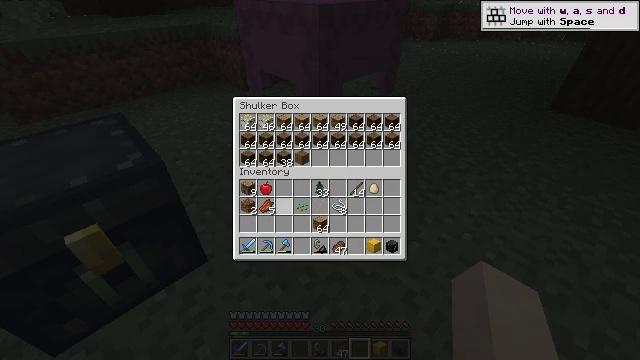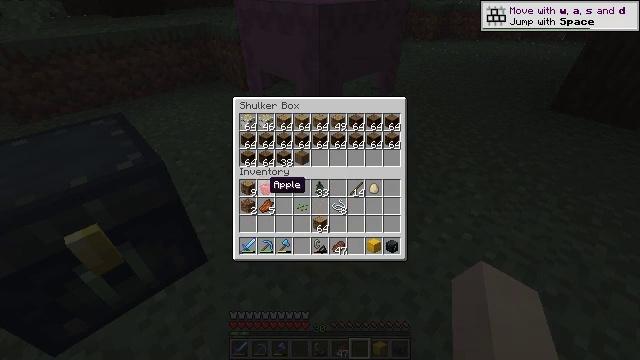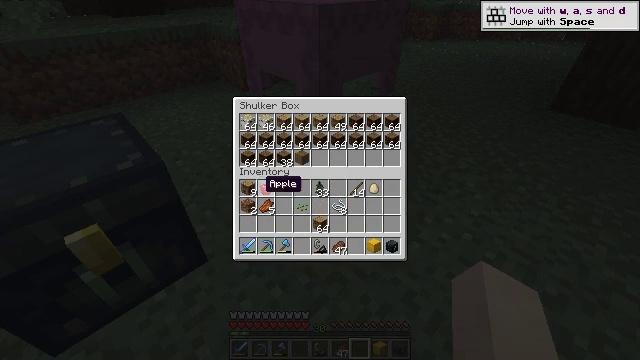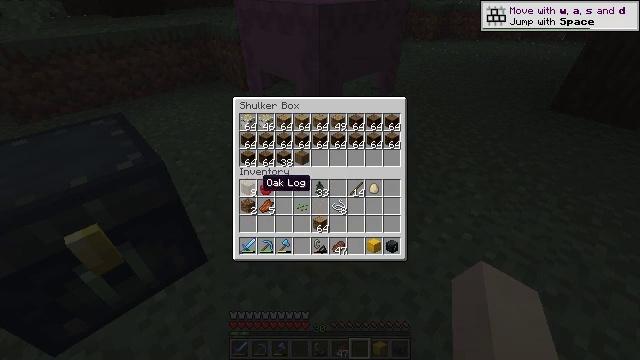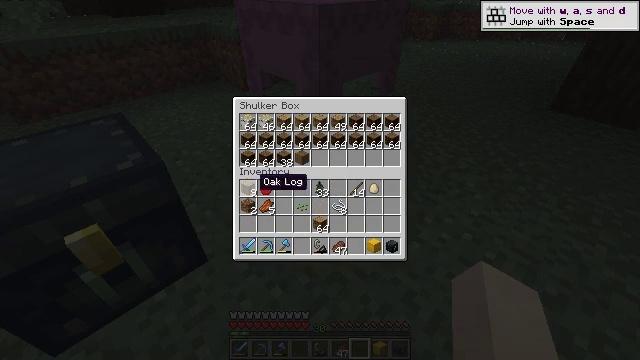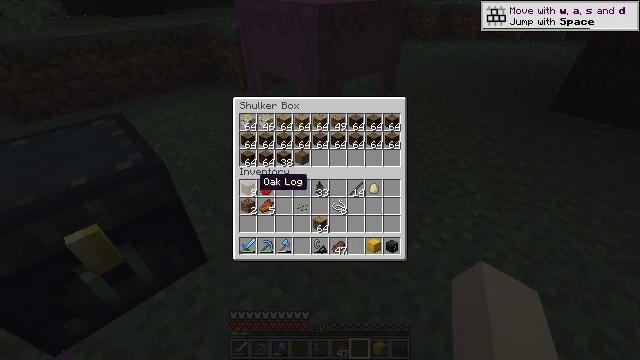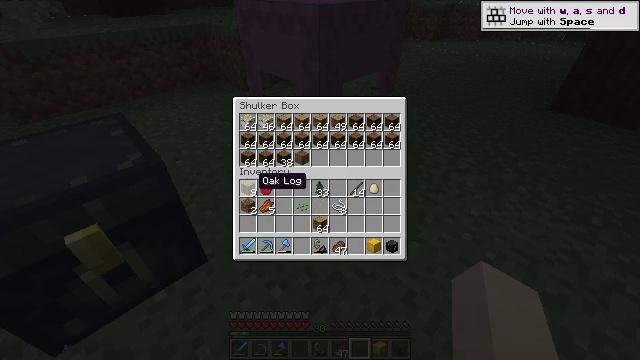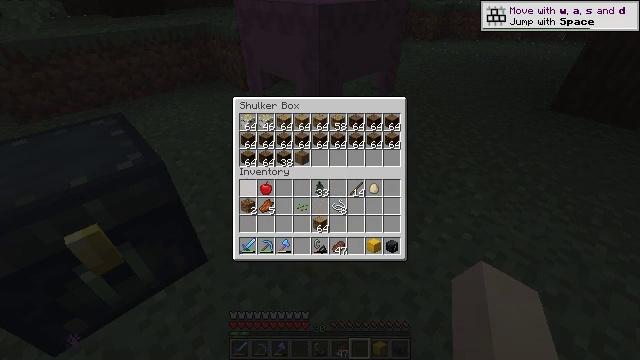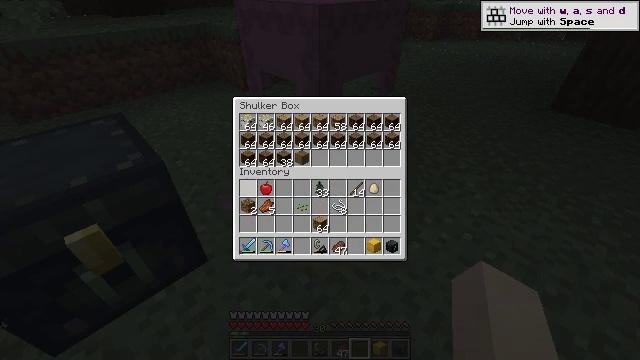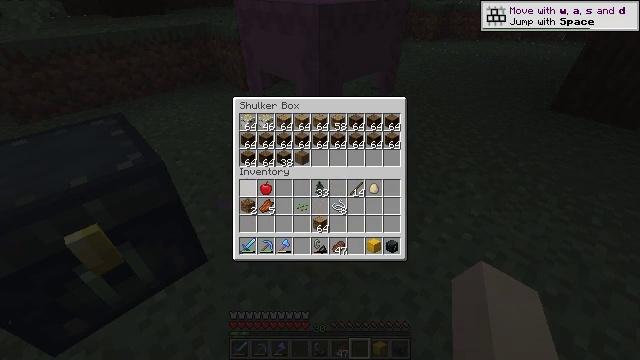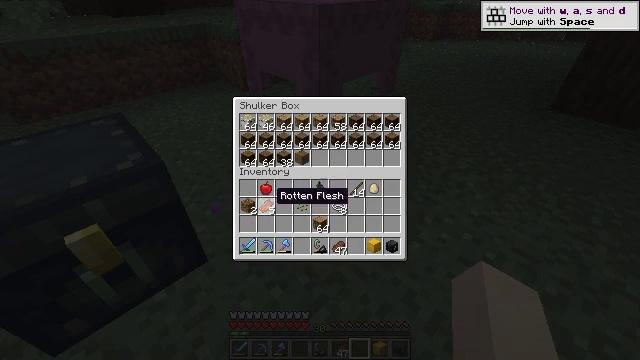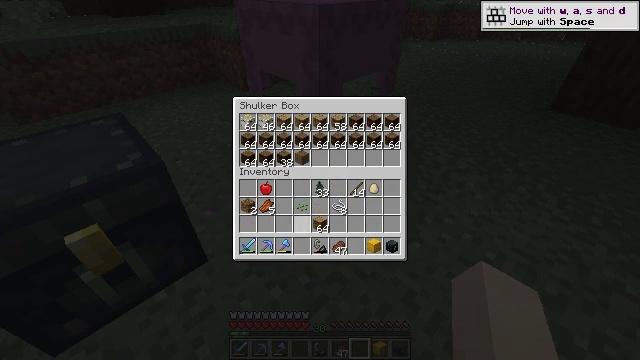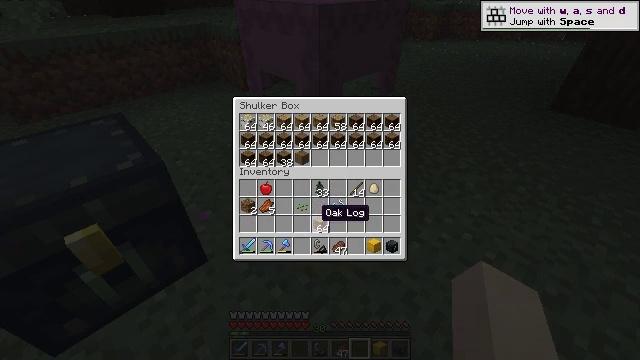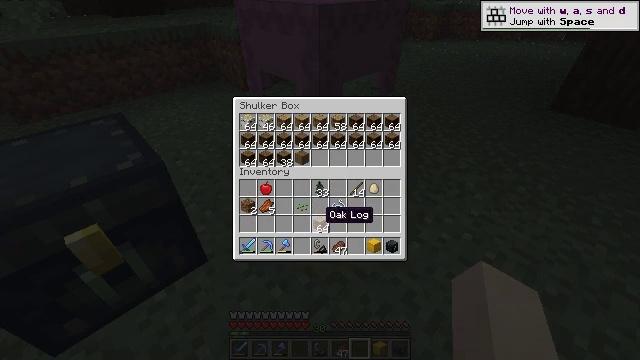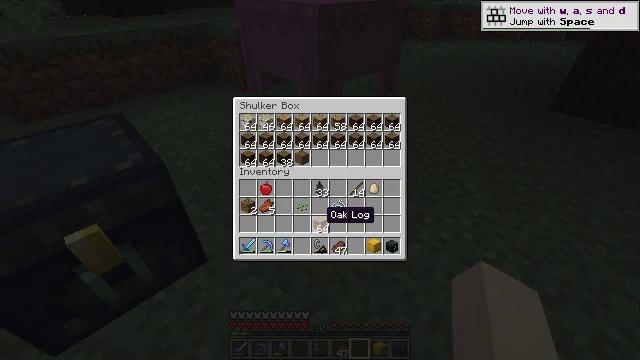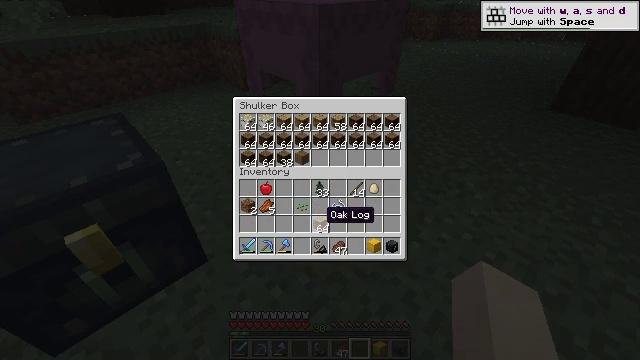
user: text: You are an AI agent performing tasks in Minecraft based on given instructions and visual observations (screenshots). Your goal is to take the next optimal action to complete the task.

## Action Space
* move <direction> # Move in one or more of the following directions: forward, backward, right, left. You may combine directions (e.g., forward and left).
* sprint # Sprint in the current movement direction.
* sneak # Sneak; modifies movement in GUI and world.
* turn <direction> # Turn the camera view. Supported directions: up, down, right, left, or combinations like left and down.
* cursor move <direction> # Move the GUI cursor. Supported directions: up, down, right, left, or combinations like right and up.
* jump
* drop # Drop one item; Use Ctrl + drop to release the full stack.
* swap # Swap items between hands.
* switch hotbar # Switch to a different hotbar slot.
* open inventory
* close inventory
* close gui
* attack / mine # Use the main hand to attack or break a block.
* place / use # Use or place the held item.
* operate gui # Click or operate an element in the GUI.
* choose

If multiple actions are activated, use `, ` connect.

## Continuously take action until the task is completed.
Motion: motion action
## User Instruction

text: Retrieve the shulker box into the inventory.
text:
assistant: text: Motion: sneak, cursor move left
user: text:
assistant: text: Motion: sneak
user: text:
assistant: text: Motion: sneak
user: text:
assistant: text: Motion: sneak
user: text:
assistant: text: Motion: sneak
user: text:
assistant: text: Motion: sneak
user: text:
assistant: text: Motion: sneak, operate gui
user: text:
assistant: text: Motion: sneak, operate gui
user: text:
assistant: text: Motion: sneak, operate gui
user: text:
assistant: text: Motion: sneak, cursor move right and down
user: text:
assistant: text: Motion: sneak, cursor move right and down
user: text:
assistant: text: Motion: sneak, cursor move right
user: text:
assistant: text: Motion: sneak
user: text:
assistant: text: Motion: sneak
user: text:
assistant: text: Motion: sneak
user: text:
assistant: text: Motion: sneak, operate gui
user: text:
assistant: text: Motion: sneak, operate gui
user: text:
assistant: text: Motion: sneak, cursor move right
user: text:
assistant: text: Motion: sneak, cursor move right and down
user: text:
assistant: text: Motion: sneak
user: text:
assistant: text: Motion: sneak
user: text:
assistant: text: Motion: sneak
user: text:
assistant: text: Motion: no_op
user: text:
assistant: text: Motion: no_op
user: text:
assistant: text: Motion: no_op
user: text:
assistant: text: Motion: no_op
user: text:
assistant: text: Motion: no_op
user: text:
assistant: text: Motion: no_op
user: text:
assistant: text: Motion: no_op
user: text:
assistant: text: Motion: no_op